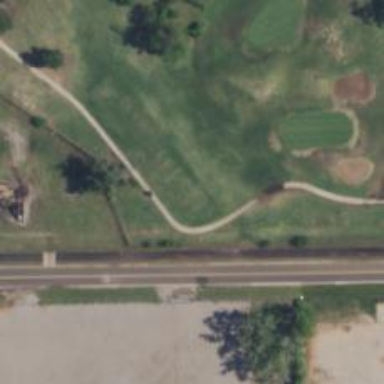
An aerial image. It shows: Golf tee.